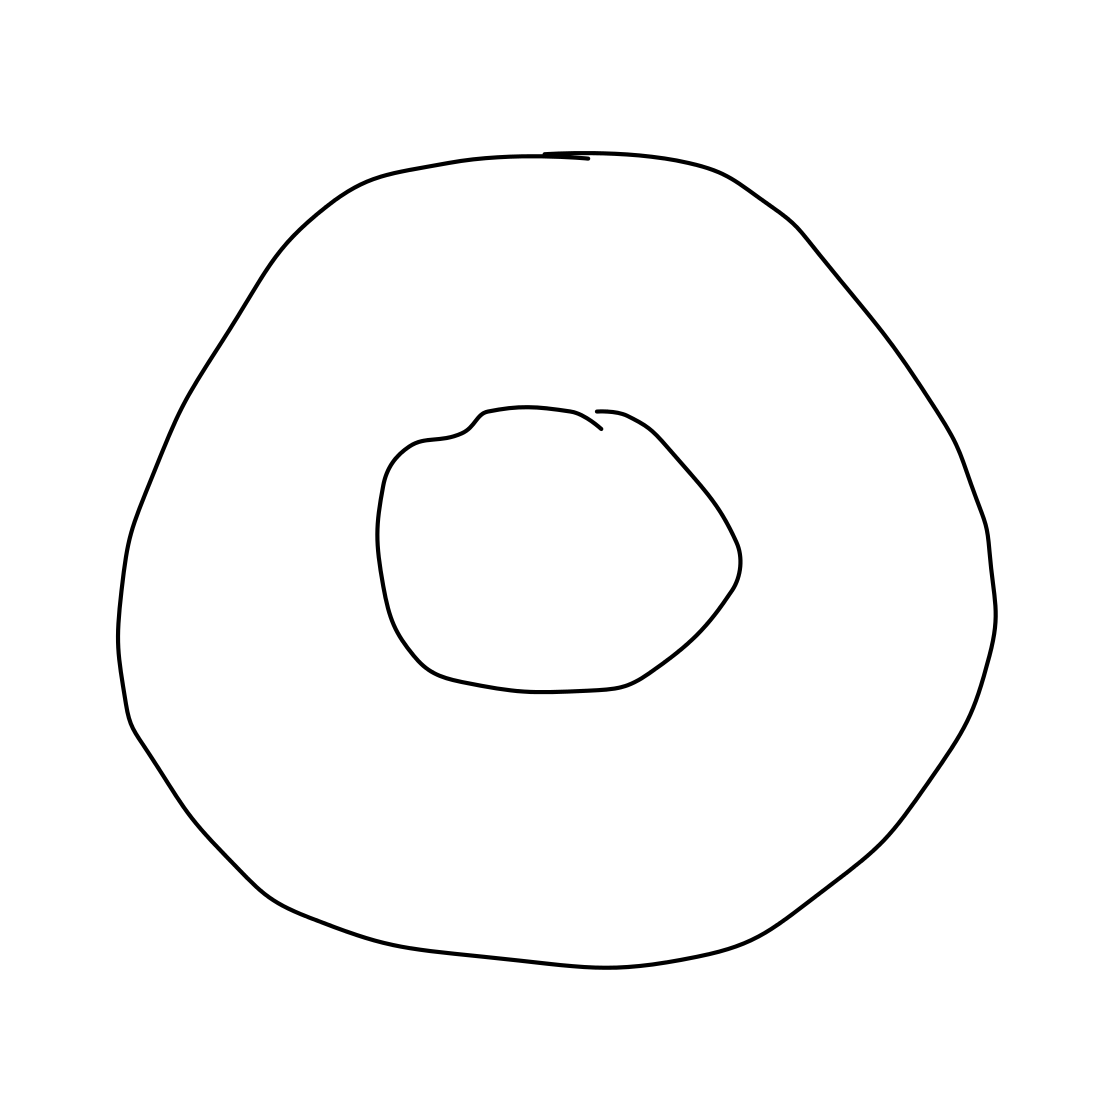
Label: donut